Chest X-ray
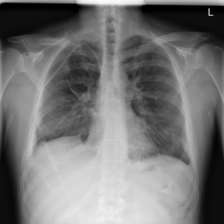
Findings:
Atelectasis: positive
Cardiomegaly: negative
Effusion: positive
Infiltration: negative
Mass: negative
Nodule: negative
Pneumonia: negative
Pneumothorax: negative
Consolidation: negative
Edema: negative
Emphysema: negative
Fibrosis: negative
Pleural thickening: negative
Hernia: negative